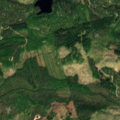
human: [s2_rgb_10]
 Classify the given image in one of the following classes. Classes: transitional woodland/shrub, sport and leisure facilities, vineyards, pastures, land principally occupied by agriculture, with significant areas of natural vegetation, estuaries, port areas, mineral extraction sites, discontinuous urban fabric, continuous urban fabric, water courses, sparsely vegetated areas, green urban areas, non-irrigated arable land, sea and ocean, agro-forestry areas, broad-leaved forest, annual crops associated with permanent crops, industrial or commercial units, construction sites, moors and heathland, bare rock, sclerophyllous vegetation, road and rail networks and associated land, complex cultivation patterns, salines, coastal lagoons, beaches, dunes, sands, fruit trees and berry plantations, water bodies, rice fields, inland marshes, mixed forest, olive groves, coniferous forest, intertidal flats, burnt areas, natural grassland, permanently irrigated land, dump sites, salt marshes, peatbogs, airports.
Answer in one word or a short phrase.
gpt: coniferous forest, mixed forest, transitional woodland/shrub